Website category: university
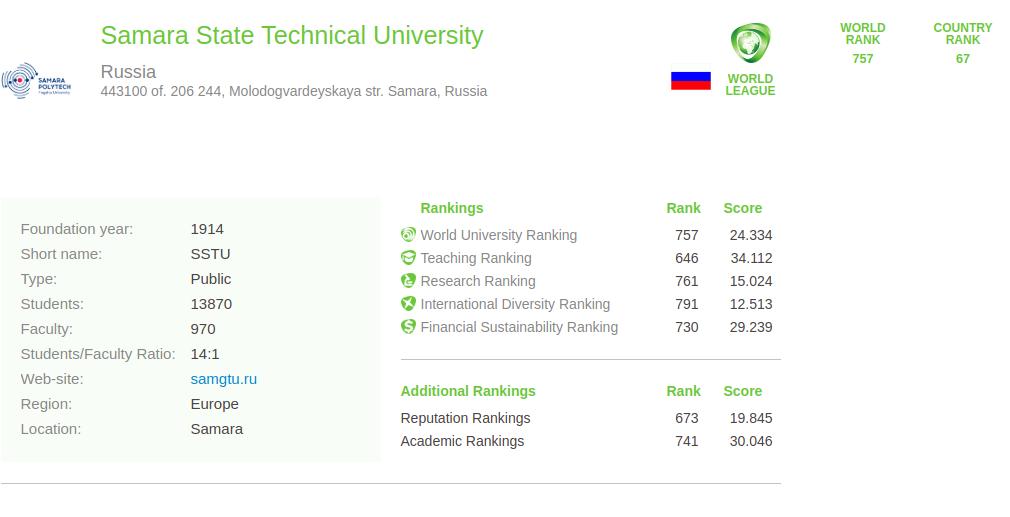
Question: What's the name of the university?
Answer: Samara State Technical University

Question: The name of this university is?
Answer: Samara State Technical University

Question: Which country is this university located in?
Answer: Russia

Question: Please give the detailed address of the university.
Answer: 443100 of. 206 244, Molodogvardeyskaya str. Samara, Russia

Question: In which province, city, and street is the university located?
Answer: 443100 of. 206 244, Molodogvardeyskaya str. Samara, Russia

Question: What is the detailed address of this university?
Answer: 443100 of. 206 244, Molodogvardeyskaya str. Samara, Russia

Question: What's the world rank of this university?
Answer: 757

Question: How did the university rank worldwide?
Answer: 757

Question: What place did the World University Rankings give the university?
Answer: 757

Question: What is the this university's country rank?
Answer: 67

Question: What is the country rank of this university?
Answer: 67

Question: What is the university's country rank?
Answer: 67

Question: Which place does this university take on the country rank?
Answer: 67

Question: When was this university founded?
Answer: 1914

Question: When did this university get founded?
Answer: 1914

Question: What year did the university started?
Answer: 1914

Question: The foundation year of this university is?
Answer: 1914

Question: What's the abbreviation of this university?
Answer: SSTU

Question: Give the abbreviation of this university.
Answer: SSTU

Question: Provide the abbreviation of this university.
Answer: SSTU

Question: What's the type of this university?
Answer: Public

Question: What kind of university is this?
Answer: Public

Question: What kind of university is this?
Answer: Public

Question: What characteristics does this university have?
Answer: Public

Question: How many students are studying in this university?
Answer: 13870

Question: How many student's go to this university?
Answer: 13870

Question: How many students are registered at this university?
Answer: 13870

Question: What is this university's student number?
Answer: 13870

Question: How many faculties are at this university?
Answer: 970

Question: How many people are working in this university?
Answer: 970

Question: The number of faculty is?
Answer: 970

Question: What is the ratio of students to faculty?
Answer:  14 : 1

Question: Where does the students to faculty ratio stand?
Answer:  14 : 1

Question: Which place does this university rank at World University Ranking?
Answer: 757

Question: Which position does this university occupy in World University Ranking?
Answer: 757

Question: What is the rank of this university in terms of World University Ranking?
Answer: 757

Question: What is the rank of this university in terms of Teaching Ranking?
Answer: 646

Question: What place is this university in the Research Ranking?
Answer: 761

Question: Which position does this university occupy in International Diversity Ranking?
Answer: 791

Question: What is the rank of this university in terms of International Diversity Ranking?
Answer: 791

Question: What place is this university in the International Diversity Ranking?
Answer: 791

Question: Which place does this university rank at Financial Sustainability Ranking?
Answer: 730

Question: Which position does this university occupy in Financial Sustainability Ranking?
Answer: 730

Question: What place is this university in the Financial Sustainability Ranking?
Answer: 730

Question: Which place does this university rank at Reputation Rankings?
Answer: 673

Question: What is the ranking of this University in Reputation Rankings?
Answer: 673

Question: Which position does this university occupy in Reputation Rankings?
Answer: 673

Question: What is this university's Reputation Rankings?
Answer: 673

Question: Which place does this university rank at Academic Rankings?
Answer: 741

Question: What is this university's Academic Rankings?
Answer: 741

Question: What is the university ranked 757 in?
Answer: World University Ranking

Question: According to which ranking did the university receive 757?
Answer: World University Ranking

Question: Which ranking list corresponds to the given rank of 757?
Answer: World University Ranking

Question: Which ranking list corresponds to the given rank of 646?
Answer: Teaching Ranking

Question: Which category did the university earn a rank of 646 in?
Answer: Teaching Ranking

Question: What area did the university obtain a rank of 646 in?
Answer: Teaching Ranking

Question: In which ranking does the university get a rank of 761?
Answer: Research Ranking

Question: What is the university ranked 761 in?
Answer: Research Ranking

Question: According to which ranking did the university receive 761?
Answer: Research Ranking

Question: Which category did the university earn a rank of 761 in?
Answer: Research Ranking

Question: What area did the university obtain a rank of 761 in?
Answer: Research Ranking

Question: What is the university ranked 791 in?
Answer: International Diversity Ranking

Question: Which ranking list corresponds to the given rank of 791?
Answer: International Diversity Ranking

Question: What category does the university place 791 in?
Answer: International Diversity Ranking